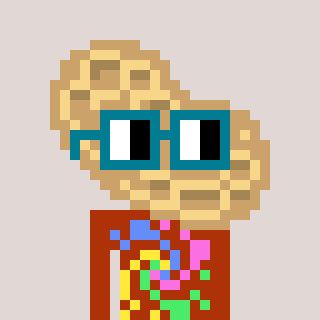
a pixel art character with square dark green glasses, a peanut-shaped head and a hotbrown-colored body on a warm background